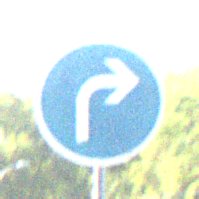
Verkehrszeichen: VorgeschriebeneFahrtrichtungRechts
Umgebung: Outdoor, Suburban
Tageszeit: MorningAfternoon
Wetter: Clear
Licht: Natural
Jahreszeit: NotSpecified
Kontrast: HighContrast